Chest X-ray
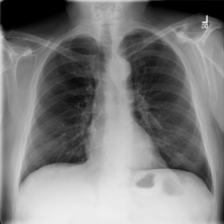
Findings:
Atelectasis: negative
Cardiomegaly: negative
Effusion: negative
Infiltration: negative
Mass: negative
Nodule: negative
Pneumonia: negative
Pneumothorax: negative
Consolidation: negative
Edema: negative
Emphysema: negative
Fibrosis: negative
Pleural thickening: negative
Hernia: negative